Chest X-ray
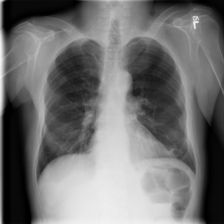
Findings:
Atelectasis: negative
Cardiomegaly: negative
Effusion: negative
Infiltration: negative
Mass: negative
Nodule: negative
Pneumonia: negative
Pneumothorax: negative
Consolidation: negative
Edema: negative
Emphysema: negative
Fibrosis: negative
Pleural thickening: negative
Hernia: negative